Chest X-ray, AP view. Patient: 26 years old, sex F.
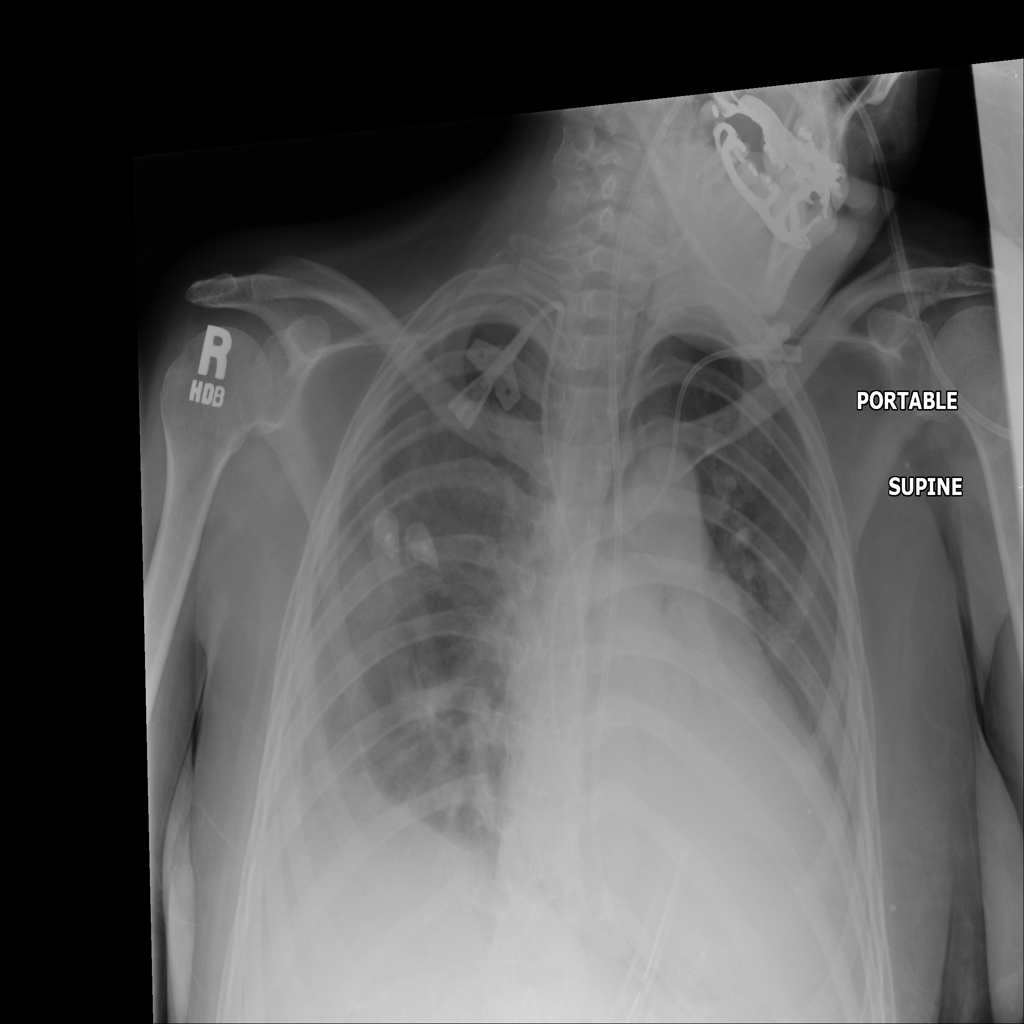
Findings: Pneumonia